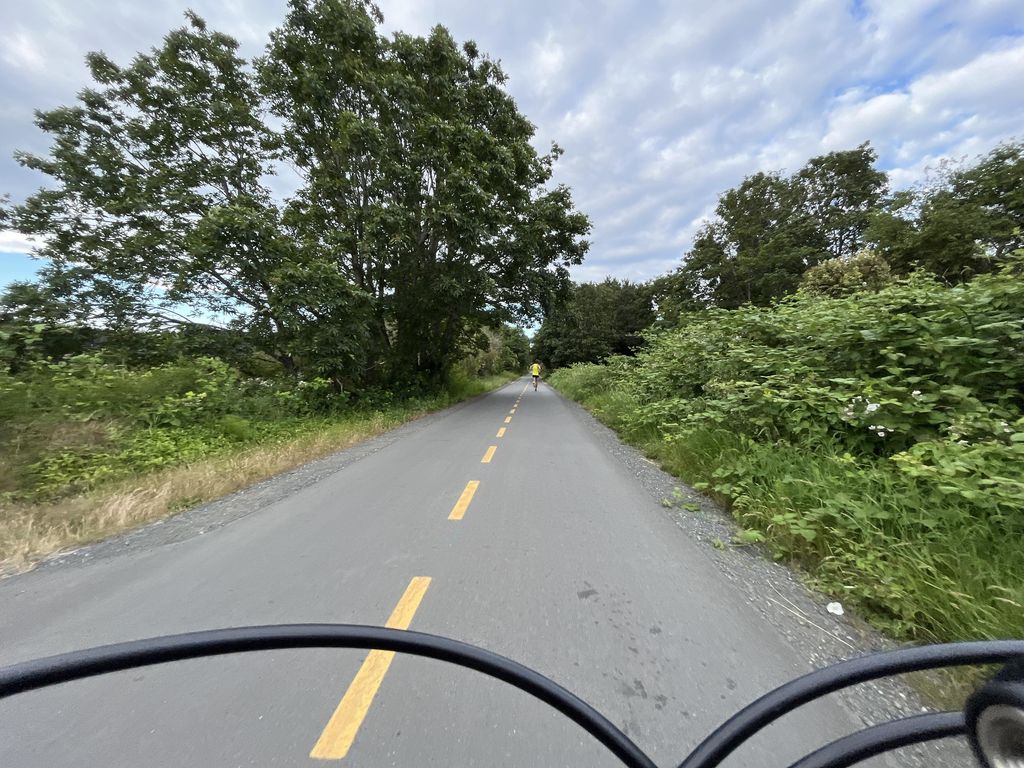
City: victoria